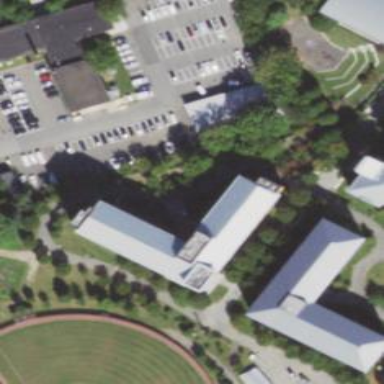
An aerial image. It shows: Dormitory building.